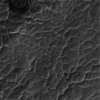
Label: not_dusty